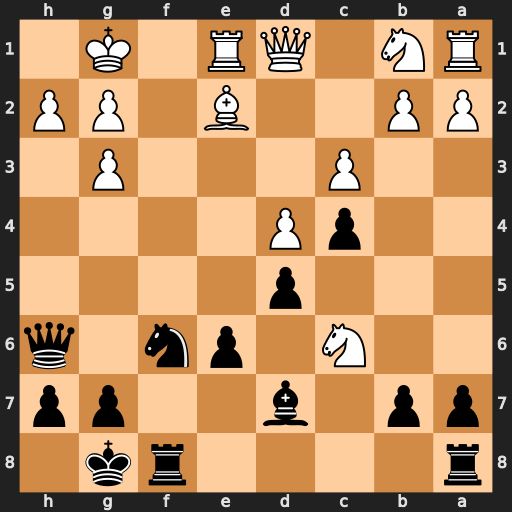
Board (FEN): r4rk1/pp1b2pp/2N1pn1q/3p4/2pP4/2P3P1/PP2B1PP/RN1QR1K1
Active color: b
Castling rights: -
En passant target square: -
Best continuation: Qe3+ Kh1 Ne4 Ne7+ Kh8